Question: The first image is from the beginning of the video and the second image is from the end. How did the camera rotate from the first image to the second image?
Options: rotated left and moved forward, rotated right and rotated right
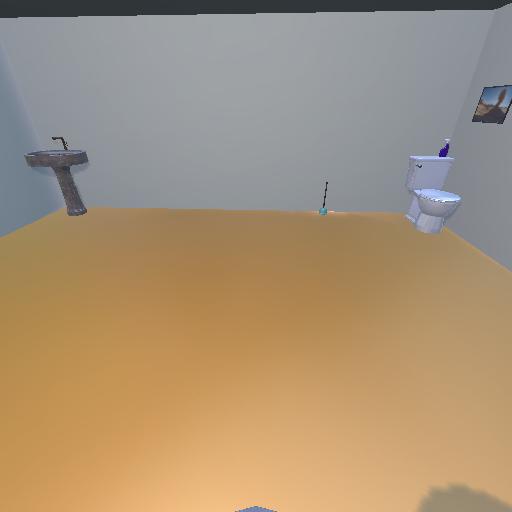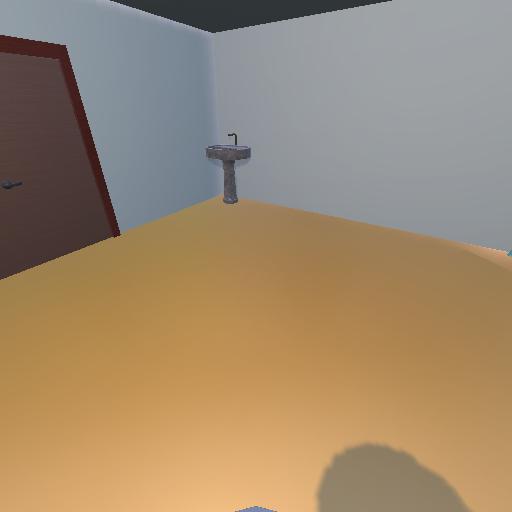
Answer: rotated left and moved forward